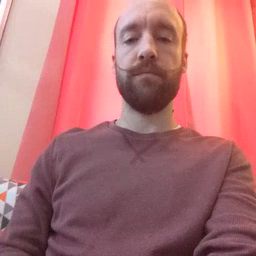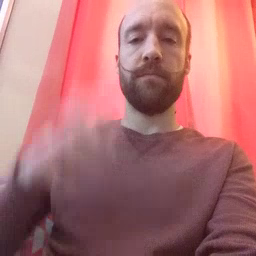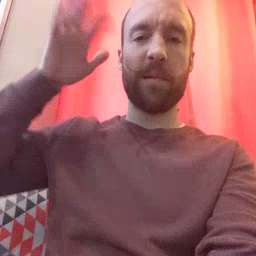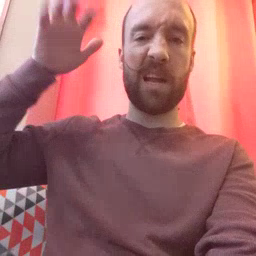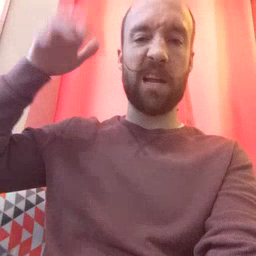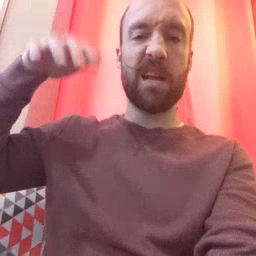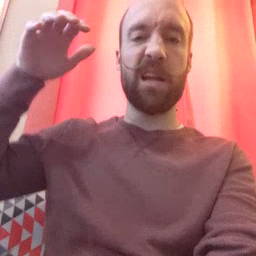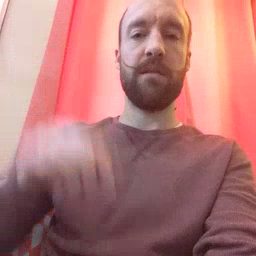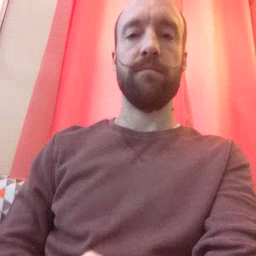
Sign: rain